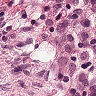
Metastatic tissue present: no